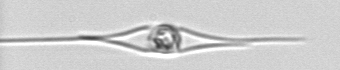
Label: Chaetoceros_danicus